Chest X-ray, AP view. Patient: 36 years old, sex M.
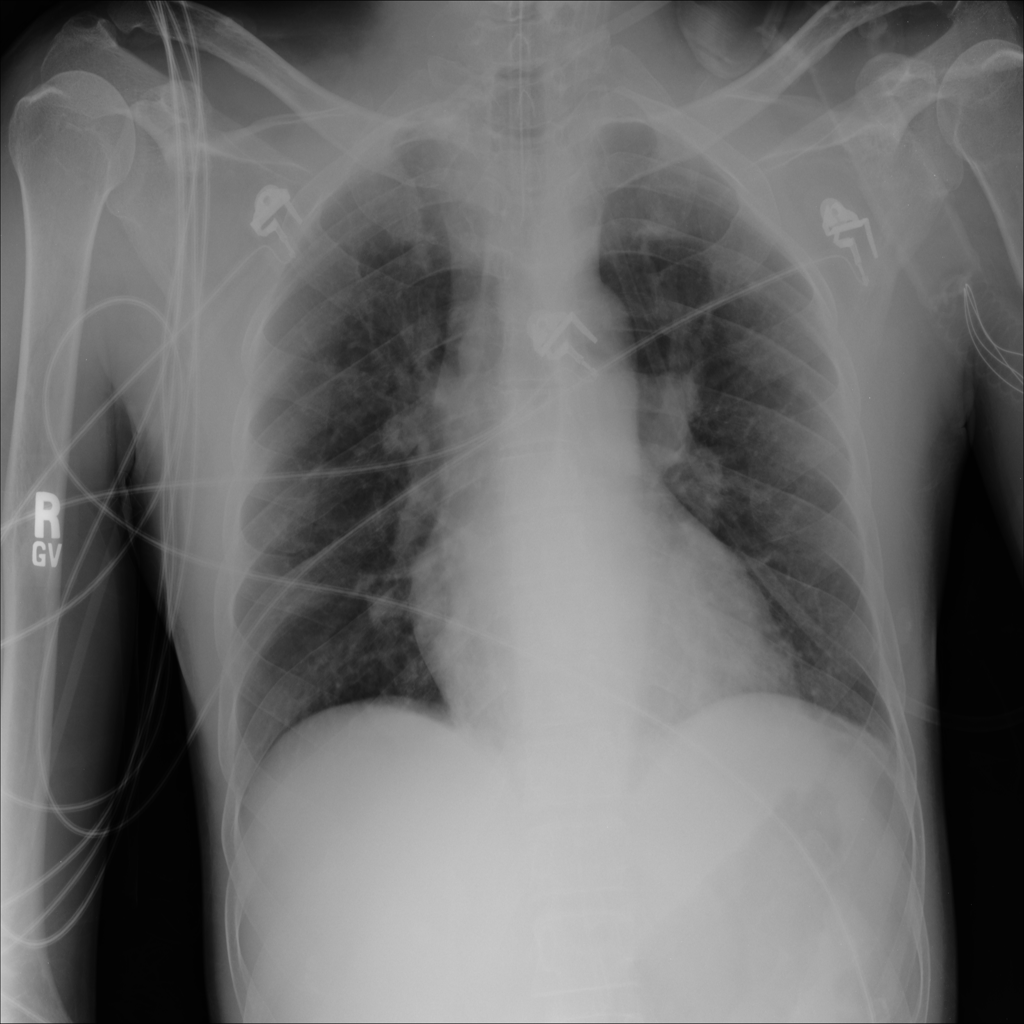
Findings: No Finding